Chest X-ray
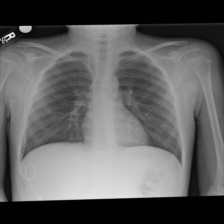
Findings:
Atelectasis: negative
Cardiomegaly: negative
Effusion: negative
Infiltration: negative
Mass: negative
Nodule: negative
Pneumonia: negative
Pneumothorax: negative
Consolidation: negative
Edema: negative
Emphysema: negative
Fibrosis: negative
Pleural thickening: negative
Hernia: negative